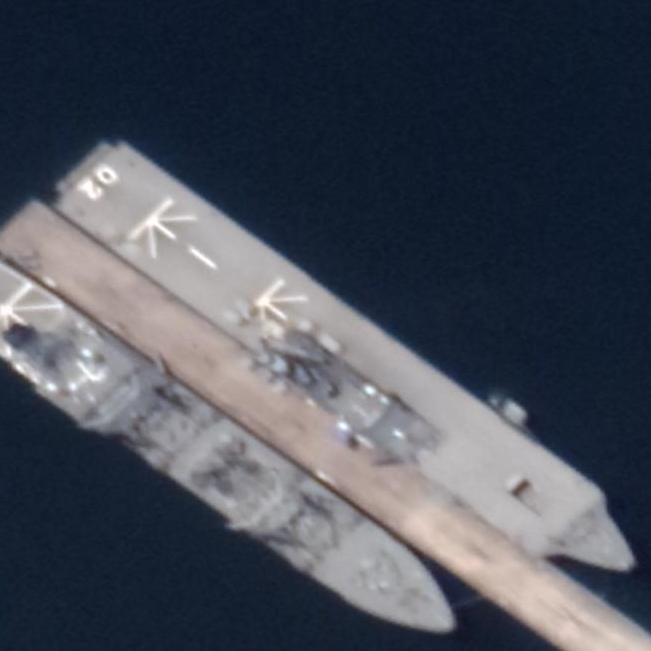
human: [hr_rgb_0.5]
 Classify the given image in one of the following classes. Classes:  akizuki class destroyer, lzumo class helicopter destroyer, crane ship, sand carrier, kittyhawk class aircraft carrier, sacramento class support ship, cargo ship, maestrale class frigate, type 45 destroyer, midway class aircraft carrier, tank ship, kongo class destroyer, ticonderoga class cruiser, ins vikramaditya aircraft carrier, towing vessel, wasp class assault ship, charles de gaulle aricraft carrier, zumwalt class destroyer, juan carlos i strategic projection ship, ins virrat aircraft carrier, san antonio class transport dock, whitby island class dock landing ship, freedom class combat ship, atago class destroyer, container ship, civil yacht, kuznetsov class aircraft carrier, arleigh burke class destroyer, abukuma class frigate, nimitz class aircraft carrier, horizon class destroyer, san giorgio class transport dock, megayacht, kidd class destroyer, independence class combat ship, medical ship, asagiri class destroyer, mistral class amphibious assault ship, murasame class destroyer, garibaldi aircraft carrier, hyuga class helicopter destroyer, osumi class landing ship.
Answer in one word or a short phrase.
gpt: Osumi class landing ship